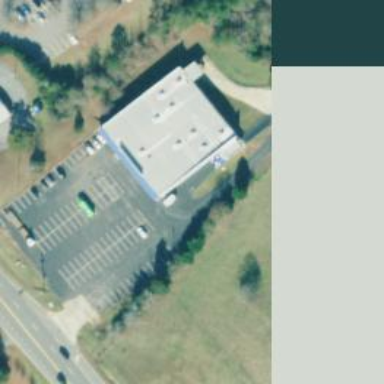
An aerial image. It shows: Building.